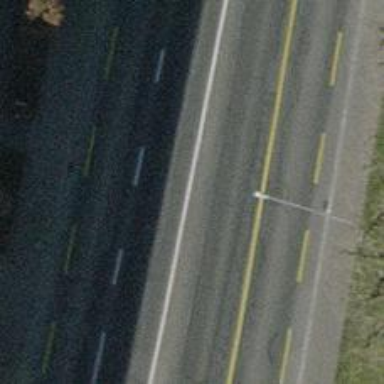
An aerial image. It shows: Secondary road with asphalt surface.